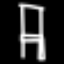
Label: chair